Interaction volume radius: 10 \u00c5
Interaction volume height: 50 \u00c5
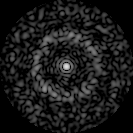
Disorder parameter: 0.8458